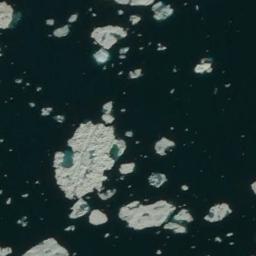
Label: sea_ice